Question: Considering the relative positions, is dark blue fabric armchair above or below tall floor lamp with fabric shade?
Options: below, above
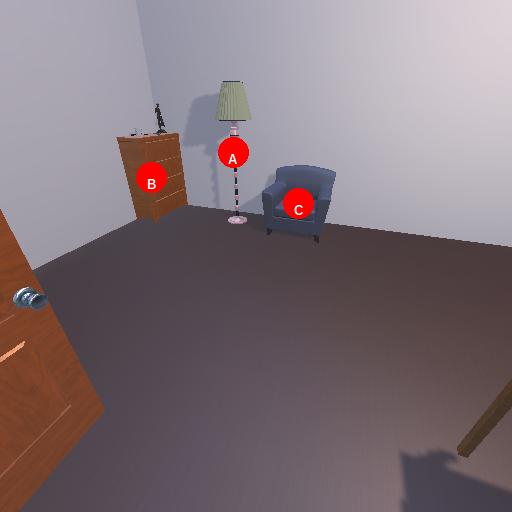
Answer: below